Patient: sex F, age 55
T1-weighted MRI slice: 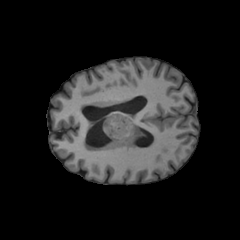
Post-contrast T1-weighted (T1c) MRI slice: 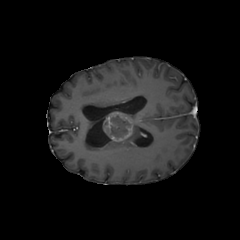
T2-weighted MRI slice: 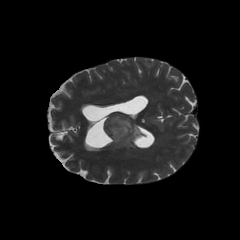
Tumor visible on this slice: yes
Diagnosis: Glioblastoma, IDH-wildtype
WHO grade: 4